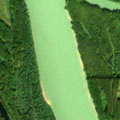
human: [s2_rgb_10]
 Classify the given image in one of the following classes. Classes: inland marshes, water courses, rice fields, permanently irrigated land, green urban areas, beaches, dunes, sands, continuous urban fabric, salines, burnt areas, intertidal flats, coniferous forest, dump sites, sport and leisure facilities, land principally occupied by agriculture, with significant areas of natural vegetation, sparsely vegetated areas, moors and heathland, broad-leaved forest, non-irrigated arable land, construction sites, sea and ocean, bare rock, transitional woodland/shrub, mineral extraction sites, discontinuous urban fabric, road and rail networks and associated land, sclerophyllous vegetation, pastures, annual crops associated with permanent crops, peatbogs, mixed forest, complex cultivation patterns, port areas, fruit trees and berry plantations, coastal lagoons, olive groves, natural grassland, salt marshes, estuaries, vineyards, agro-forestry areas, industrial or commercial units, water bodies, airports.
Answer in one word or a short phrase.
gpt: broad-leaved forest, transitional woodland/shrub, inland marshes, water courses